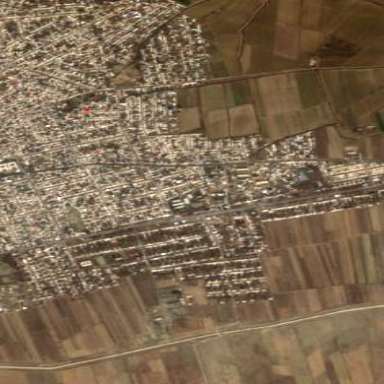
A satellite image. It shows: Residential area in village.